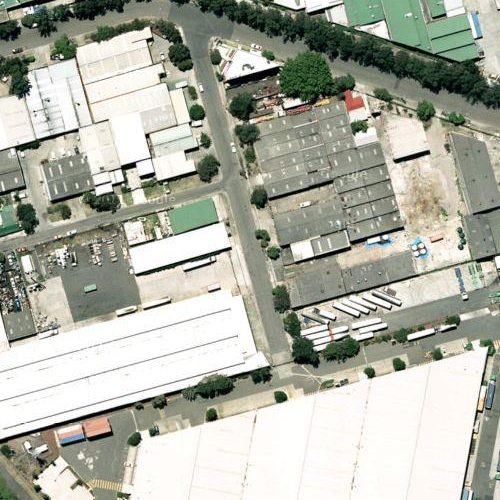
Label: sydney